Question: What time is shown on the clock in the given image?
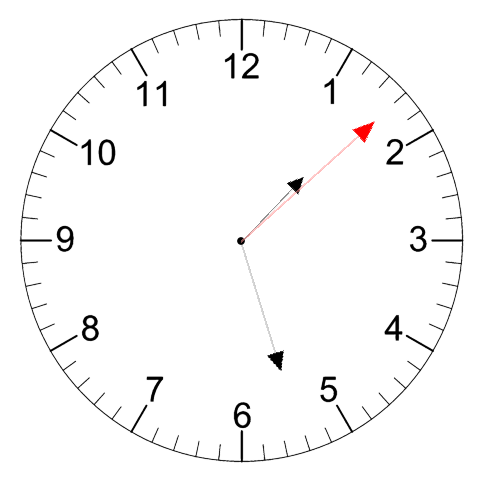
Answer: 01:27:08